Question: I want to design a reusable flexible component in interface builder, consisting of title and subtitle (for simplicity of this question).
Both labels have 8 pt left and right constraints, 8 pt top constraint (title), 8 pt vertical spacing between them, and 8 pt bottom constraint (subtitle).
Because labels have horizontal constraints, and zero as number of lines, what I assume is they will nicely expand vertically if more text is applied, and because of vertical spacing they will never overlap.
Unfortunately I receive a content priority ambiguity, perhaps because the container height is already defined in storyboard - 66 (21 * two labels + 8 * 3 constraints).
What I want to achieve is that later if provided text or font settings need more space the container itself grows. So the height of the container shouldn't be hardcoded to 66, but dynamic, I have no idea how to set it up in interface builder. I probably know how to do it in code, but prefer IB.
Attaching some screenshots:
<URL>
[
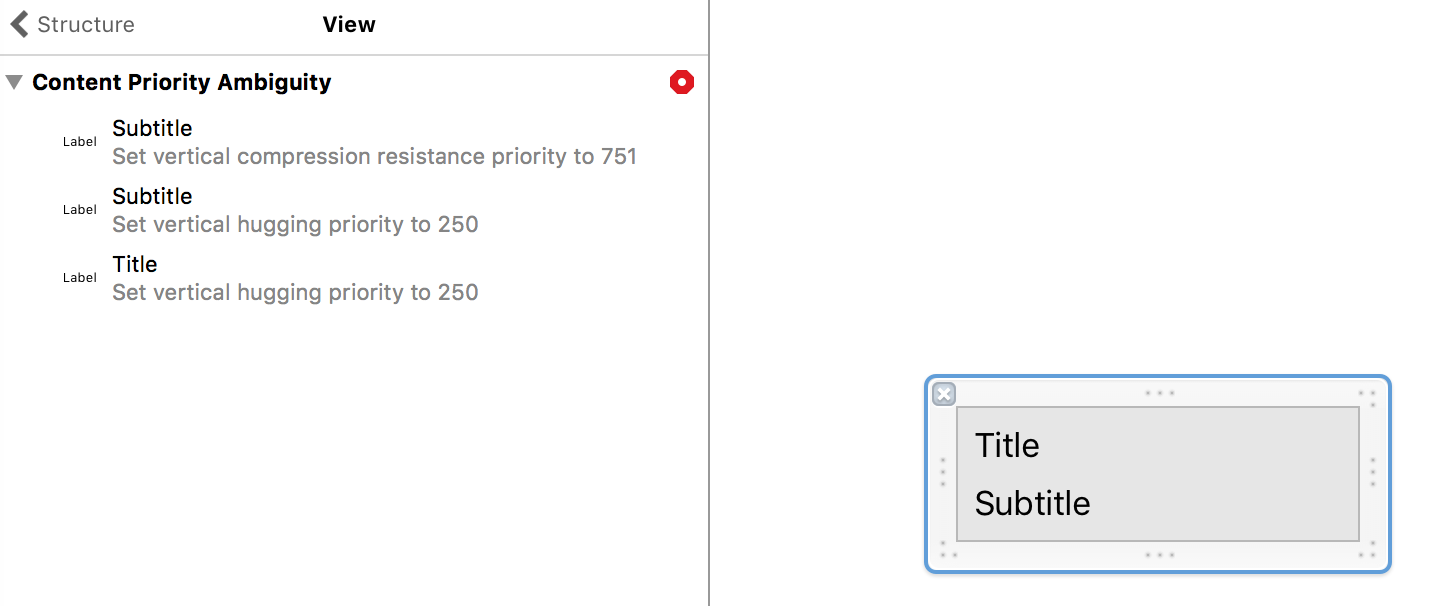
Answer: Actually, you can set the label's height with constraint, then change the constraint to ">=" replace the "=".
<URL>
It works well, and the height is the minimum height of label.
<URL>